Aerial crown-view tile of a tropical tree (Barro Colorado Island, Panama), acquired 20250317:
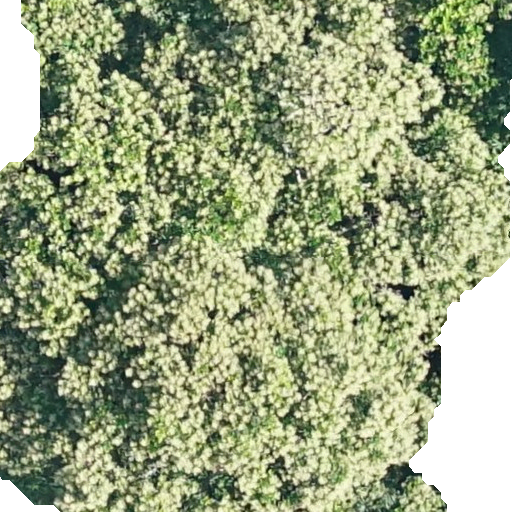
Species: Anacardium excelsum
GBIF accepted scientific name: Anacardium excelsum
Crown area: 609.279 m²